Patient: sex M, age 68
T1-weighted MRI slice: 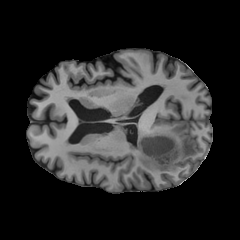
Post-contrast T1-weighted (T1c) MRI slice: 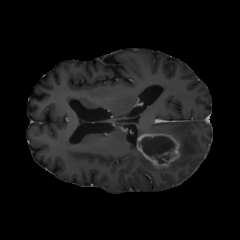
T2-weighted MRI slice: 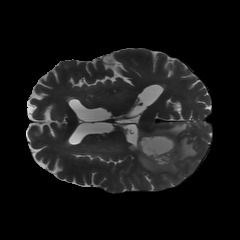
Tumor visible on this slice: yes
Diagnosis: Glioblastoma, IDH-wildtype
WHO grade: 4